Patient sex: M
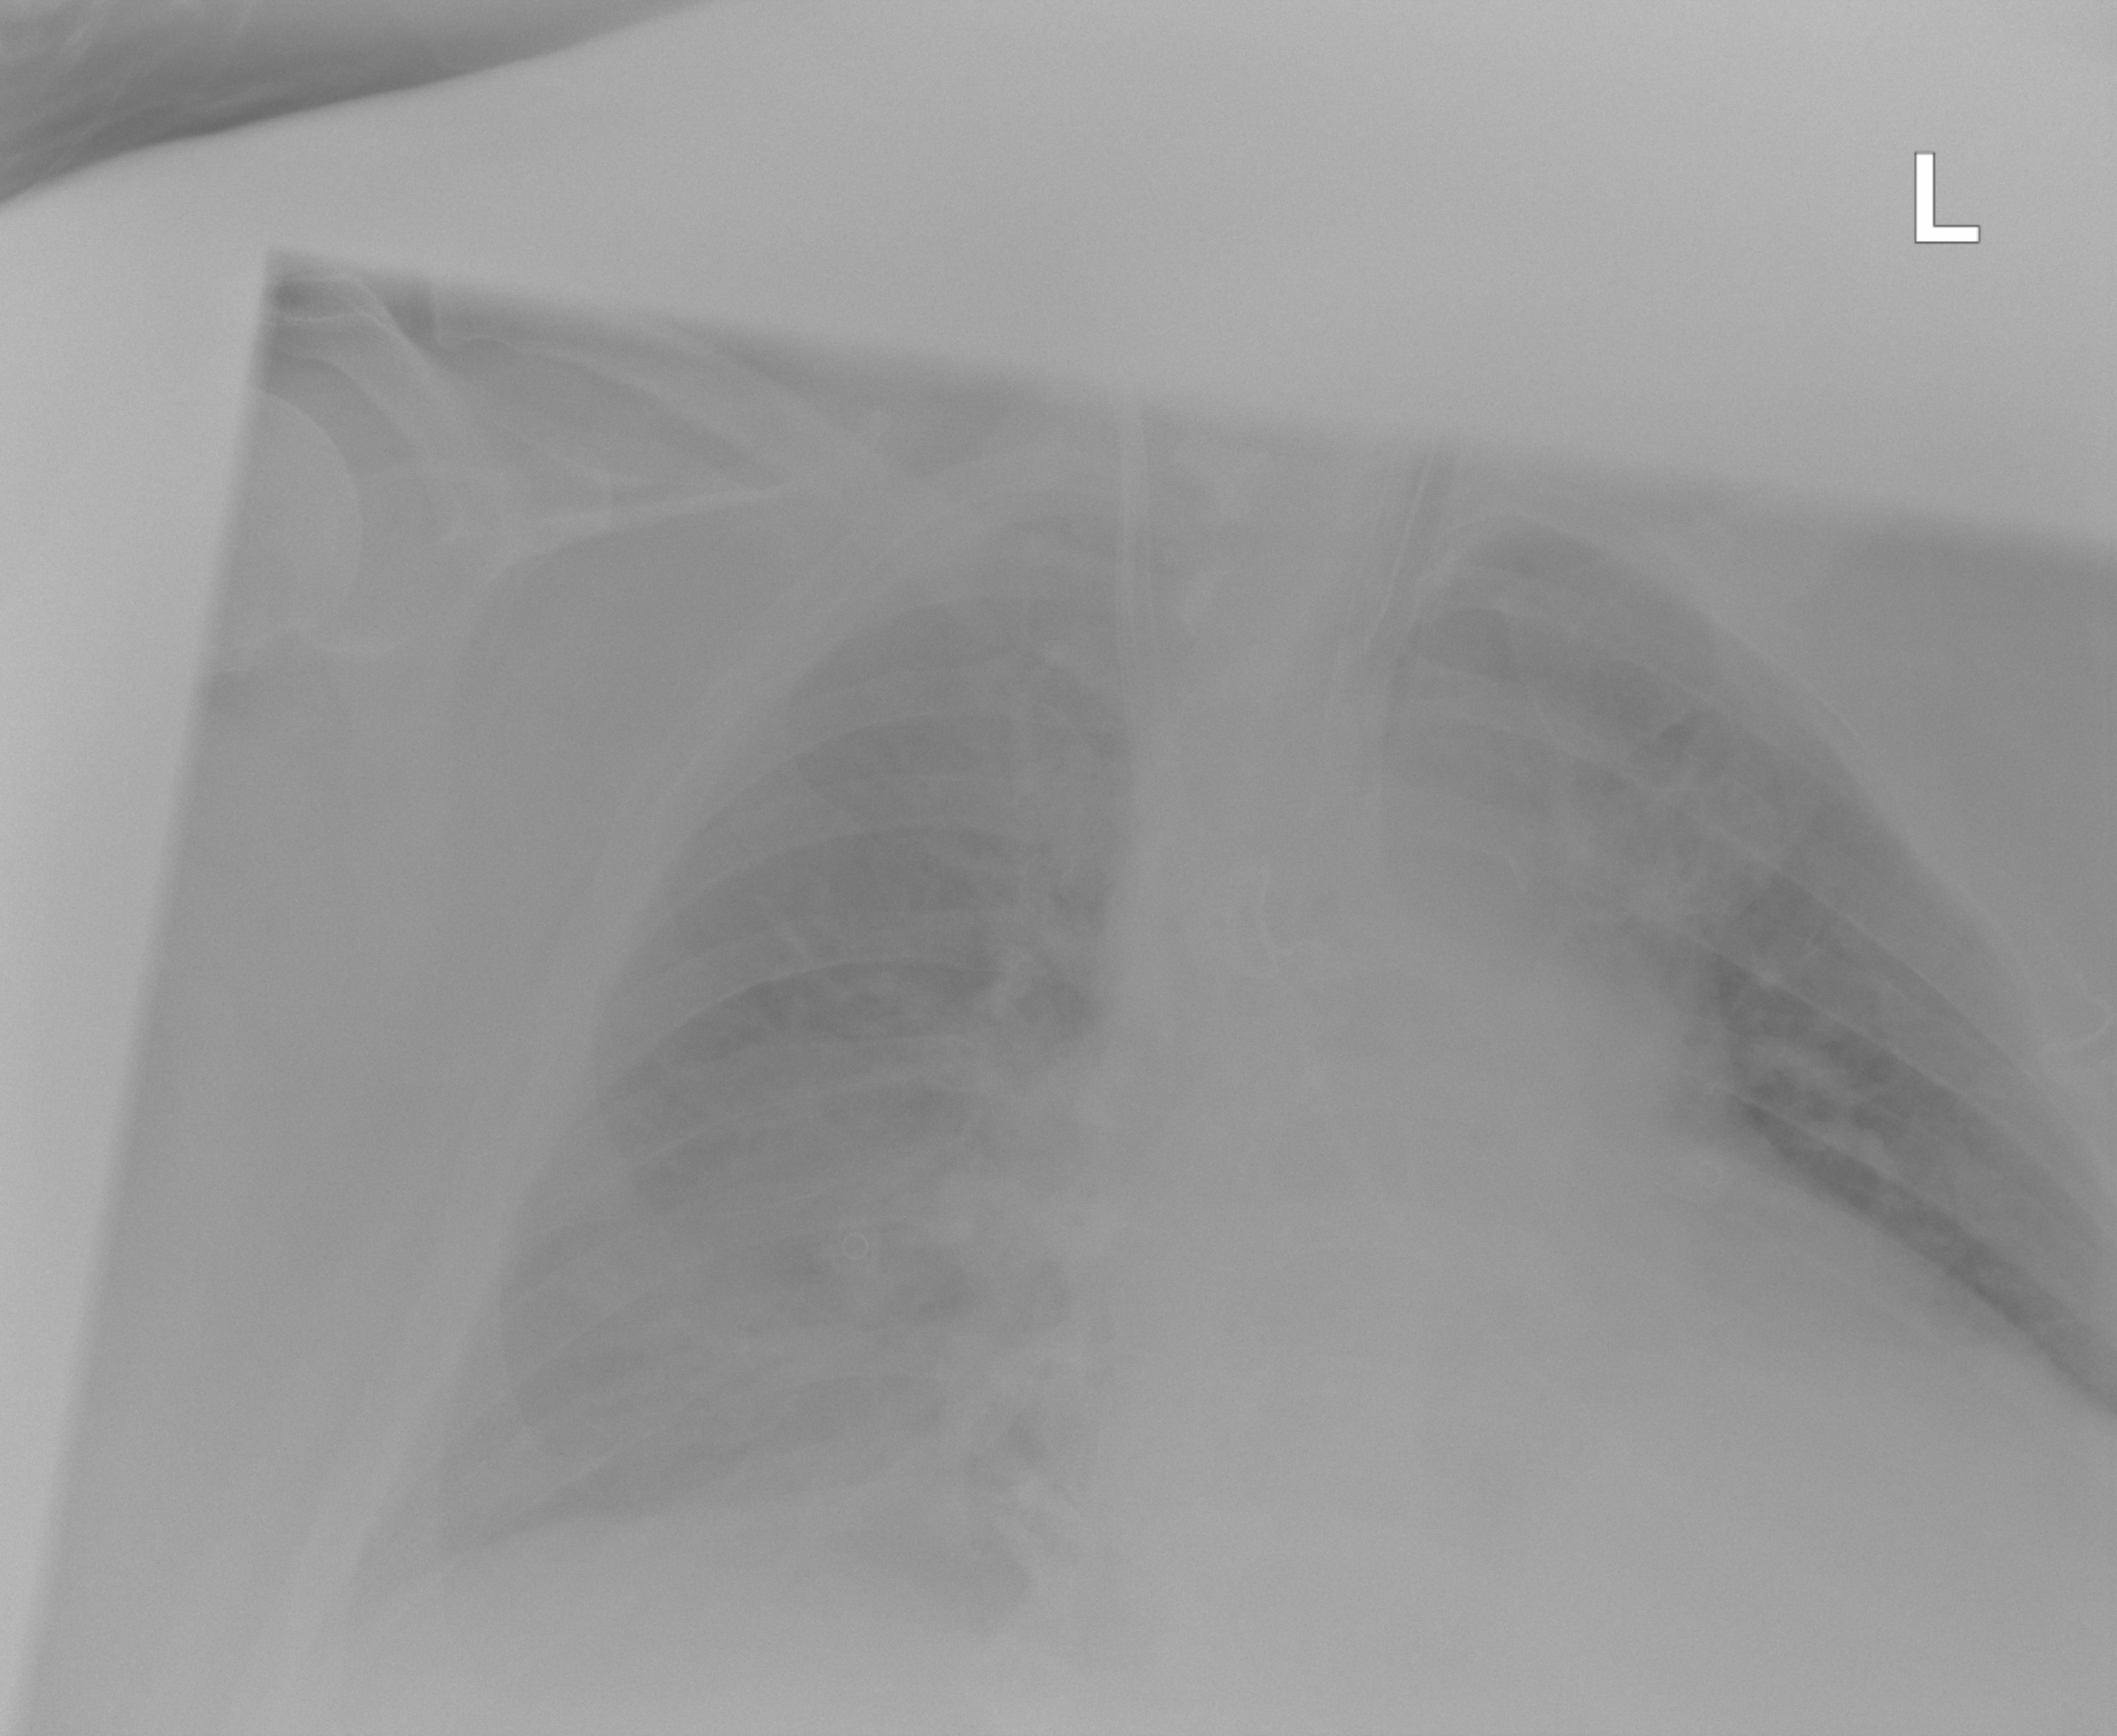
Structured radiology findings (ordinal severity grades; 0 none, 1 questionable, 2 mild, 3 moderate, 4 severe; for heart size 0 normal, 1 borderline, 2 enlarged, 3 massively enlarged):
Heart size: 2
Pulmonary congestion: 2
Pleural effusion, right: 1
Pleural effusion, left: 0
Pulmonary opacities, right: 2
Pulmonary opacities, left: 0
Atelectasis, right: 2
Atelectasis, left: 2